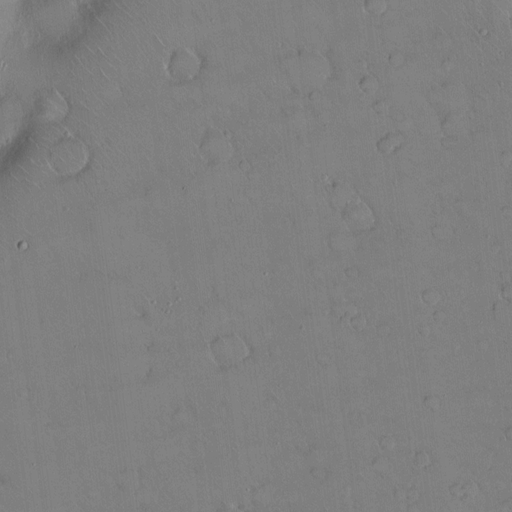
Objects detected: cone, cone